Question: I have get a CSV file of longitude and latitude like the following (the total length is 86 points in the CSV):
'''
Index lon lat
1 2.352222 48.85661
2 -72.922343 41.31632
3 108.926694 34.25005
4 -79.944163 40.44306
5 -117.328119 33.97329
6 -79.953423 40.4442
7 -84.396285 33.77562
8 -95.712891 37.09024
'''
And now I want to plot a line from the point(32.06025,<PHONE>) to all these points(lon,lat) that like many arrow lines from one point.
I have try all this work in R and I have meet something strange.For example, if I use
'''
map('world2Hires')
for (j in 1:length(location$lon)) {
inter <- gcIntermediate(c(lon_nj, lat_nj), c(location$lon[j], location$lat[j]), n=100, addStartEnd=TRUE)
lines(inter, col="black", lwd=0.8)
}
View(location)
'''
The result is like this:

If all the lines point to USA further come across the pacific ocean that the map is very good. But it doesn't.
Do you have any idea? How can I realize this? Any tools are OK although I have experience in Python and R.
Thank you!
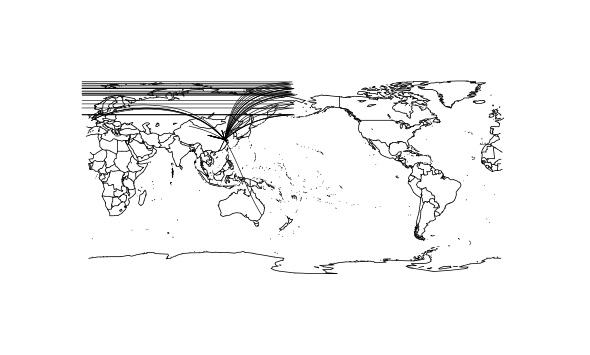
Answer: First, you have to add argument 'breakAtDateLine=TRUE' inside function 'gcIntermediate()'. This will ensure that if the line cross the DateLine function will produce two segments and will not connect points with straight line. All results of this calculation I stored in list 'gg'. This list contains data frame for each line or list of data frames of line consists of two segments.
'''
library(mapdata)
library(geosphere)
lon_nj<-<PHONE>
lat_nj<-32.06025
location<-structure(list(Index = 1:8, lon = c(2.352222, -72.922343, 108.926694,
-79.944163, -117.328119, -79.953423, -84.396285, -95.712891),
lat = c(48.85661, 41.31632, 34.25005, 40.44306, 33.97329,
40.4442, 33.77562, 37.09024)), .Names = c("Index", "lon",
"lat"), class = "data.frame", row.names = c(NA, -8L))
gg<-lapply(1:length(location$lon),function(j) {
gcIntermediate(c(lon_nj, lat_nj), c(location$lon[j],
location$lat[j]), n=100,
breakAtDateLine=TRUE,
addStartEnd=TRUE)
})
'''
This will change your list so that each segment is in separate data frame and not in list of list.
'''
gg2<-unlist(lapply(gg, function(x)
if (class(x) == "list") x else list(x)), recursive=FALSE)
'''
To plot those data again you can use function 'lapply()'.
If you use 'map("world)' then do just
'''
map("world")
lapply(gg2,lines)
'''
If you use 'map('world2Hires')' then this map is based on 0-360 latitudes. So you have to add 360 to those 'x' coordinate values that are negative.
'''
map('world2Hires')
lapply(gg2,function(x) lines(ifelse(x[,1]>0,x[,1],x[,1]+360),x[,2]))
'''